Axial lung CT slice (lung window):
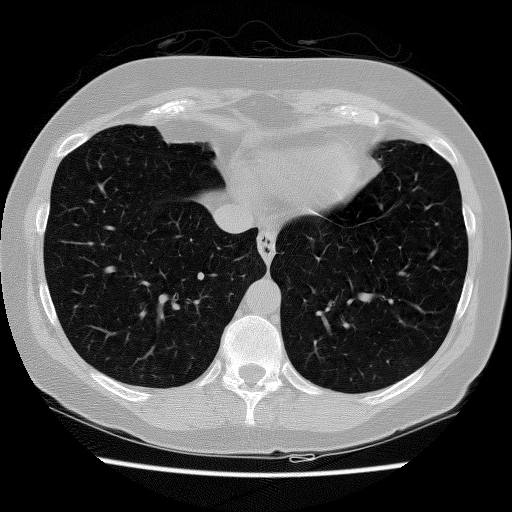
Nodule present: no